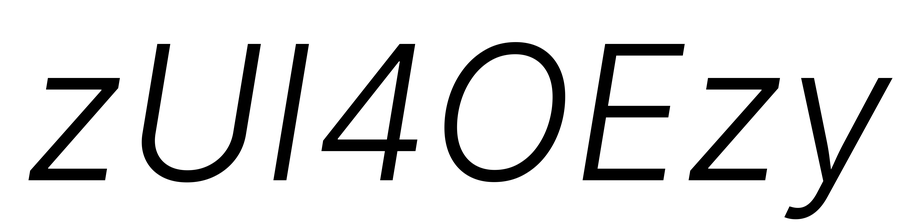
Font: Inter-Italic_Light_Italic